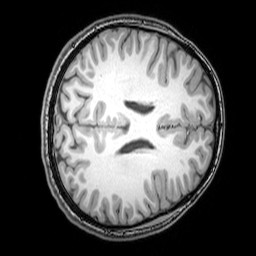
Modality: T1w
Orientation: axial
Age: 20
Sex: female
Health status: healthy
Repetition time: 0.081 s
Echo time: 0.037 s